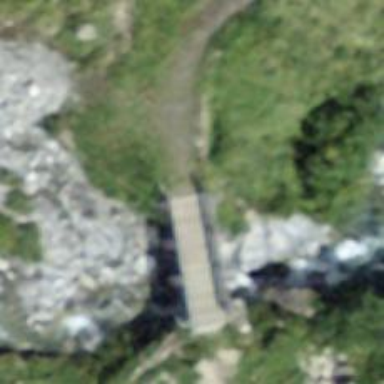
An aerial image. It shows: Path leading to bridge.